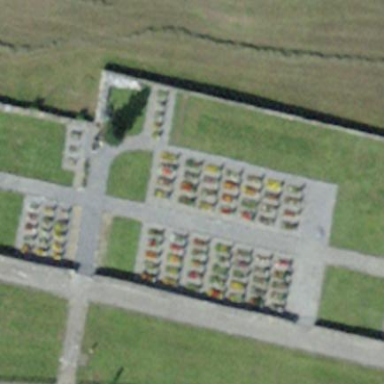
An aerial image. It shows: Cemetery.